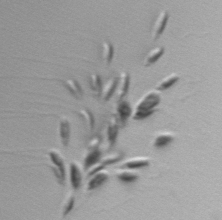
Label: Dinobryon